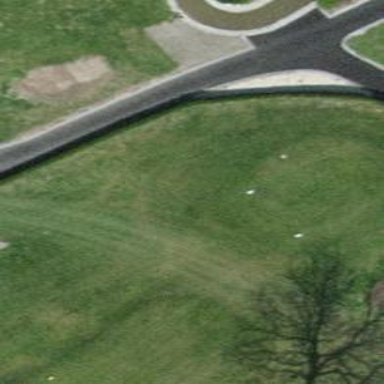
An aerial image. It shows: Golf tee.